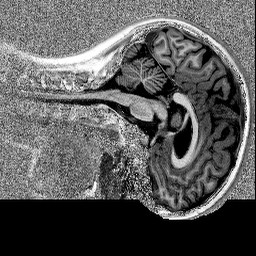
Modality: MP2RAGE
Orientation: sagittal
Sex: female